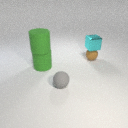
small brown rubber sphere below small cyan metal cube